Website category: phone
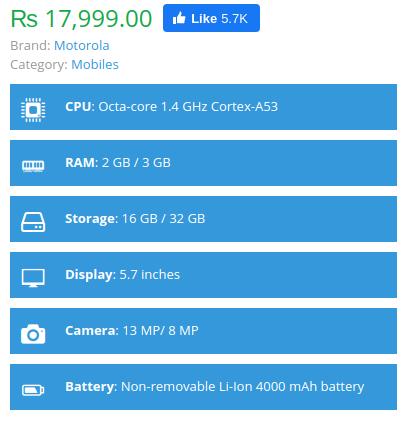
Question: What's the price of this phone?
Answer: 17,999.00

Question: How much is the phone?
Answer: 17,999.00

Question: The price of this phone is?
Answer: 17,999.00

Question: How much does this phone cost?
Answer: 17,999.00

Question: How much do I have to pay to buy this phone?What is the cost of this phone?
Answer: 17,999.00

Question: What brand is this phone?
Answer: Motorola

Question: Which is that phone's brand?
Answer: Motorola

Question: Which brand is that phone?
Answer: Motorola

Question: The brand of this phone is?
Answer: Motorola

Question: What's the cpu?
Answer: Octa-core 1.4 GHz Cortex-A53

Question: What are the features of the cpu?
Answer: Octa-core 1.4 GHz Cortex-A53

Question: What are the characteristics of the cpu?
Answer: Octa-core 1.4 GHz Cortex-A53

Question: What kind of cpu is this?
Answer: Octa-core 1.4 GHz Cortex-A53

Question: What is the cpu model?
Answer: Octa-core 1.4 GHz Cortex-A53

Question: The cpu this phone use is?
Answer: Octa-core 1.4 GHz Cortex-A53

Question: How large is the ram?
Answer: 2 GB / 3 GB

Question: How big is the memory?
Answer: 2 GB / 3 GB

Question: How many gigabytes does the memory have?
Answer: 2 GB / 3 GB

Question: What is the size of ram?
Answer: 2 GB / 3 GB

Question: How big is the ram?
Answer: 2 GB / 3 GB

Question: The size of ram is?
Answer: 2 GB / 3 GB

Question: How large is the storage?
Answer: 16 GB / 32 GB

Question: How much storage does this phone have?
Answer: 16 GB / 32 GB

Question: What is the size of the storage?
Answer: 16 GB / 32 GB

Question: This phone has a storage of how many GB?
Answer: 16 GB / 32 GB

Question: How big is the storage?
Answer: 16 GB / 32 GB

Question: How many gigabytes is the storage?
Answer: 16 GB / 32 GB

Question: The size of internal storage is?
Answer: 16 GB / 32 GB

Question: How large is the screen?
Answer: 5.7 inches

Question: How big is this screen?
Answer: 5.7 inches

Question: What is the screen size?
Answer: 5.7 inches

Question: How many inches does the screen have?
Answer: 5.7 inches

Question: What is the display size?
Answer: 5.7 inches

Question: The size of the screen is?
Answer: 5.7 inches

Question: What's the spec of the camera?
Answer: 13 MP/ 8 MP

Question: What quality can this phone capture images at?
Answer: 13 MP/ 8 MP

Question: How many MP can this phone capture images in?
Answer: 13 MP/ 8 MP

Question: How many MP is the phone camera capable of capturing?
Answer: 13 MP/ 8 MP

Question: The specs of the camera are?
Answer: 13 MP/ 8 MP

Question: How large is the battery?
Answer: Non-removable Li-Ion 4000 mAh battery

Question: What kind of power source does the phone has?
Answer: Non-removable Li-Ion 4000 mAh battery

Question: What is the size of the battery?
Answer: Non-removable Li-Ion 4000 mAh battery

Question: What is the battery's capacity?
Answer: Non-removable Li-Ion 4000 mAh battery

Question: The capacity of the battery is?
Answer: Non-removable Li-Ion 4000 mAh battery